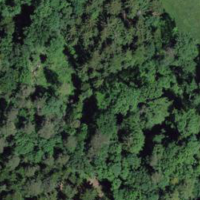
EUNIS habitat code: 44
Species observed at this site:
Angelica sylvestris
Arum maculatum